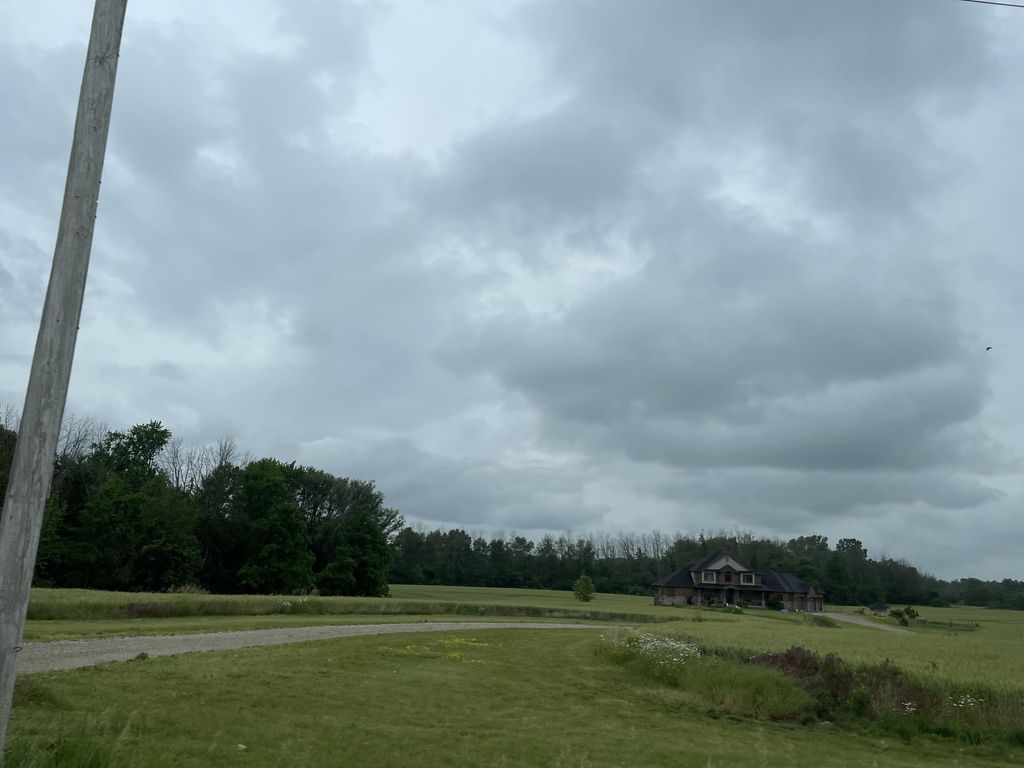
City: kitchener-waterloo